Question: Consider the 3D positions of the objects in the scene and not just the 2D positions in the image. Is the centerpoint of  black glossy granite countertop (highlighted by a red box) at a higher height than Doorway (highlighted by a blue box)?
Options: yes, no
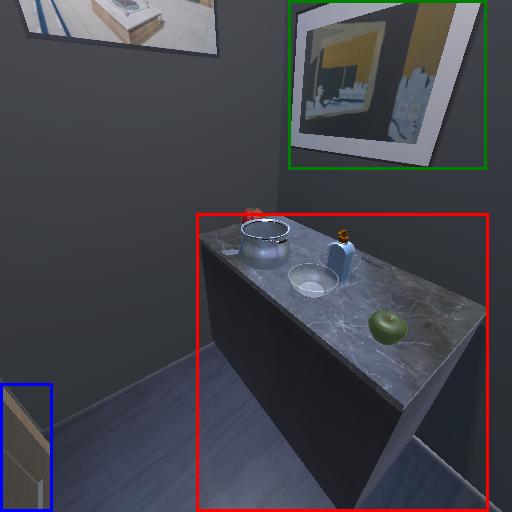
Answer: yes